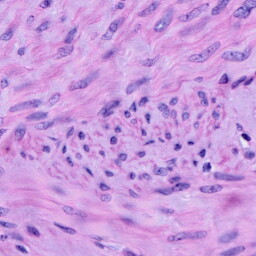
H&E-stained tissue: Cervix